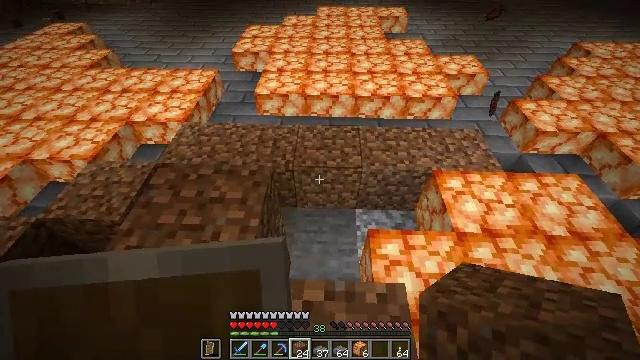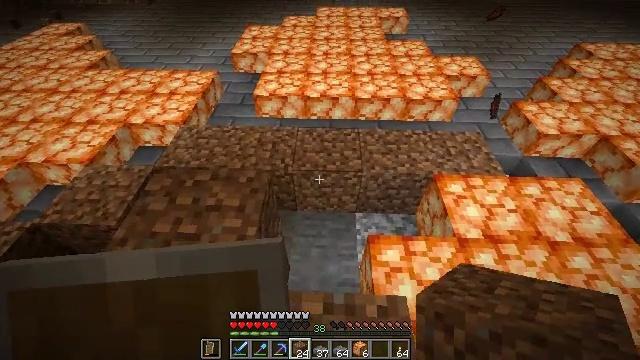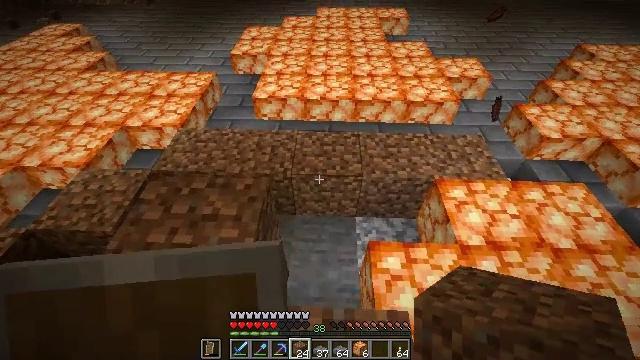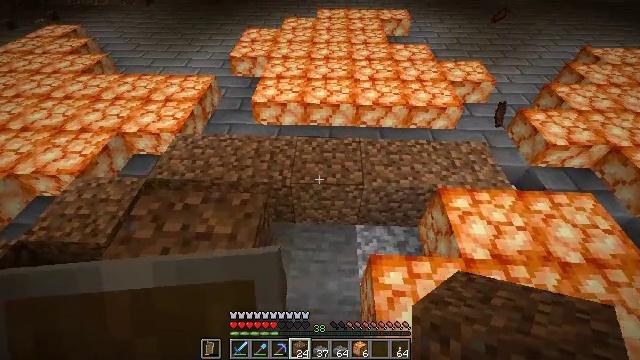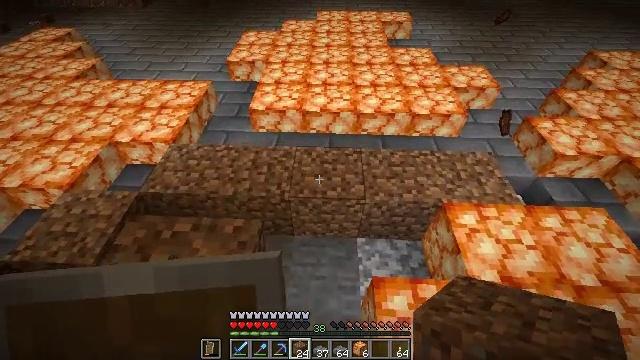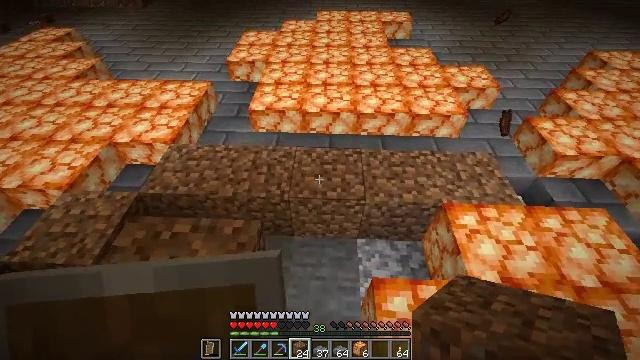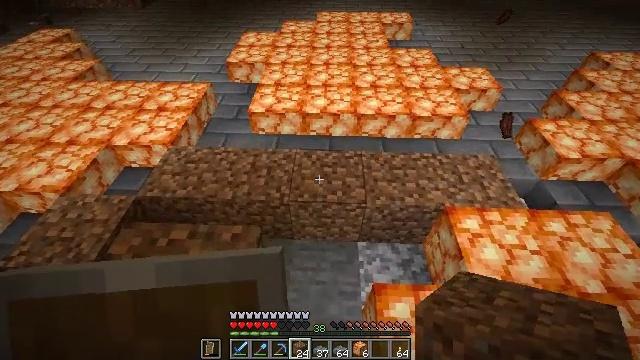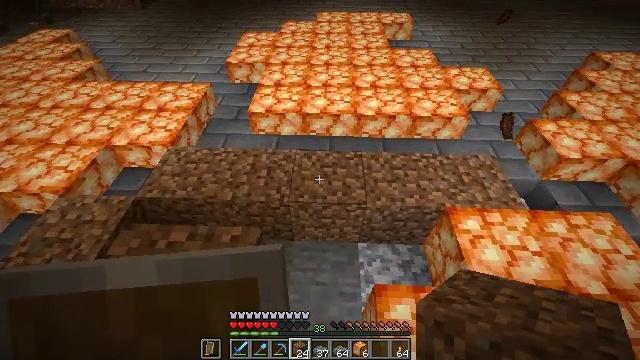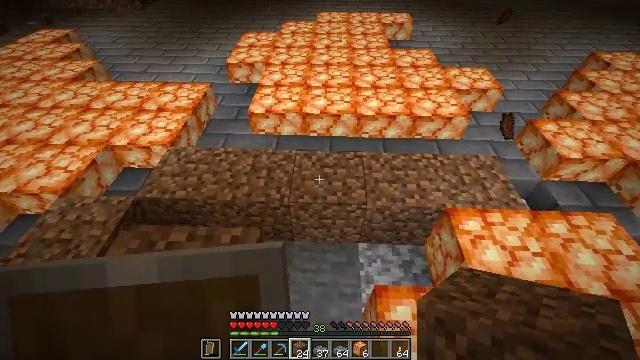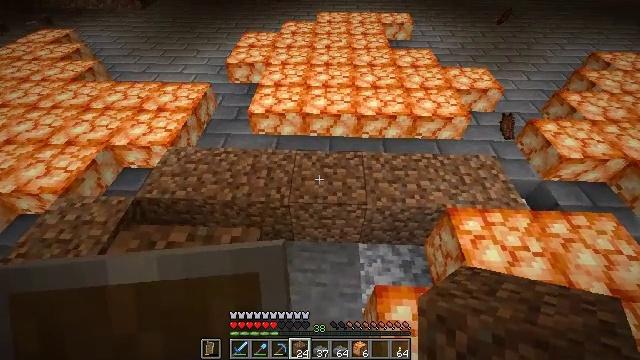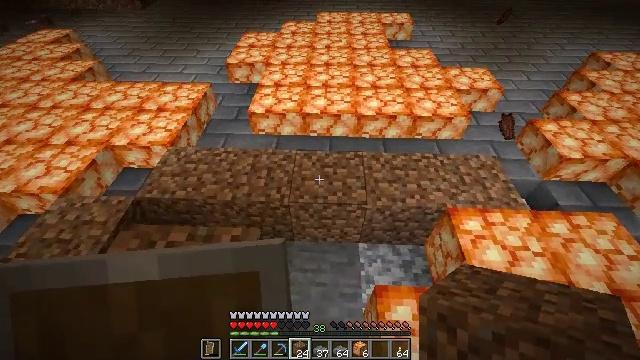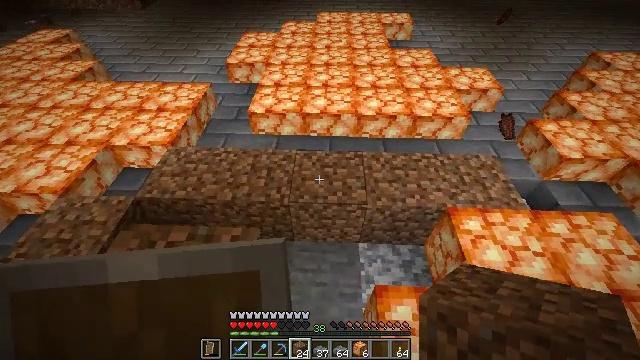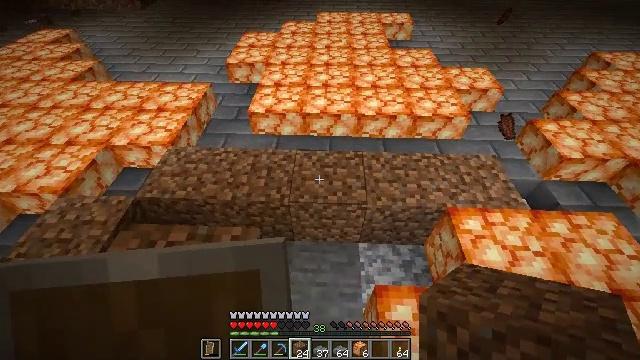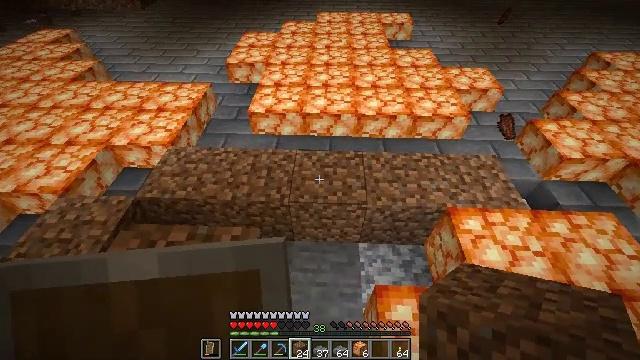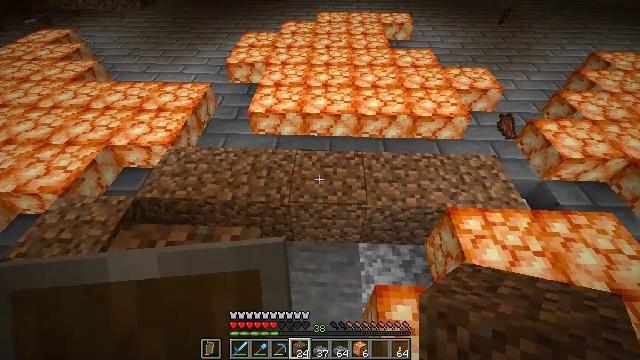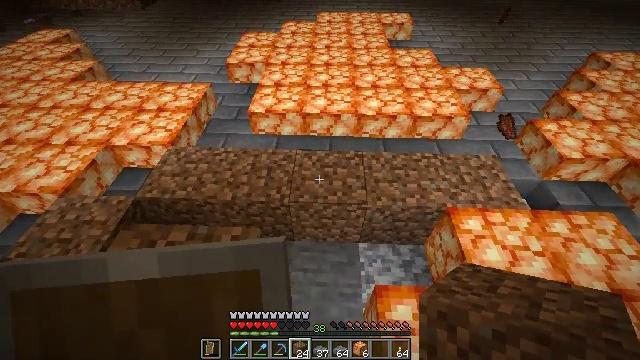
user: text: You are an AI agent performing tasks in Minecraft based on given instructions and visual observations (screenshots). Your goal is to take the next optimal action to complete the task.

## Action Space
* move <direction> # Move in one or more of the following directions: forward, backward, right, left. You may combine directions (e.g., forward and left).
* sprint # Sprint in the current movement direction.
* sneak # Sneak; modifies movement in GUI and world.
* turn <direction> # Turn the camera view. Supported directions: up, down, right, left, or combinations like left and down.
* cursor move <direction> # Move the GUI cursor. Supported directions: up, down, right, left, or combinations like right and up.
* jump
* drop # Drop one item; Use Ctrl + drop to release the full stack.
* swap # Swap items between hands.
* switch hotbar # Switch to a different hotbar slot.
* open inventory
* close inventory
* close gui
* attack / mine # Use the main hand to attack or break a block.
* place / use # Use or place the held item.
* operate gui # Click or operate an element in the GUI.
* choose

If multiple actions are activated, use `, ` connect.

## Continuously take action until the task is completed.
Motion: motion action
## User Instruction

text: Retrieve shroomlight for lighting purposes.
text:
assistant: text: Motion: move forward
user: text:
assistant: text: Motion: move forward
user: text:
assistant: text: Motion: move forward
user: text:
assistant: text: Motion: no_op
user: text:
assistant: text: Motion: no_op
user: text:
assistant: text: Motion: no_op
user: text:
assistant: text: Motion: no_op
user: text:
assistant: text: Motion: no_op
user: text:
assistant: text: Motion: no_op
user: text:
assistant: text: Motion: no_op
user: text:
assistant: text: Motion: no_op
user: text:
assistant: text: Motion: no_op
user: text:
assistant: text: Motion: no_op
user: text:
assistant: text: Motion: no_op
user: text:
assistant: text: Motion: no_op
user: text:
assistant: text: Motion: no_op
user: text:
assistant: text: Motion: no_op
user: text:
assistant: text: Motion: turn right and down
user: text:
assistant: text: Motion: turn right and down
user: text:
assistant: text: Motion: turn right and down
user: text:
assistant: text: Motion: turn right and down
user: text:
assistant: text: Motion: turn right and down
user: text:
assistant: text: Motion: turn right and down
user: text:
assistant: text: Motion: turn right and up
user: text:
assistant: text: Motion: turn left and up
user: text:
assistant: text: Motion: no_op
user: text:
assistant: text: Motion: turn right
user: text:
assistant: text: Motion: turn right
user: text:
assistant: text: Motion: turn right and down
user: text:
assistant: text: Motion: turn right and up